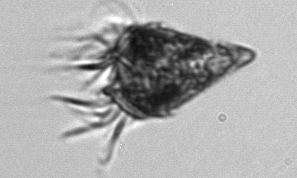
Label: Strombidium_wulffi